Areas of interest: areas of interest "Car Dealership"
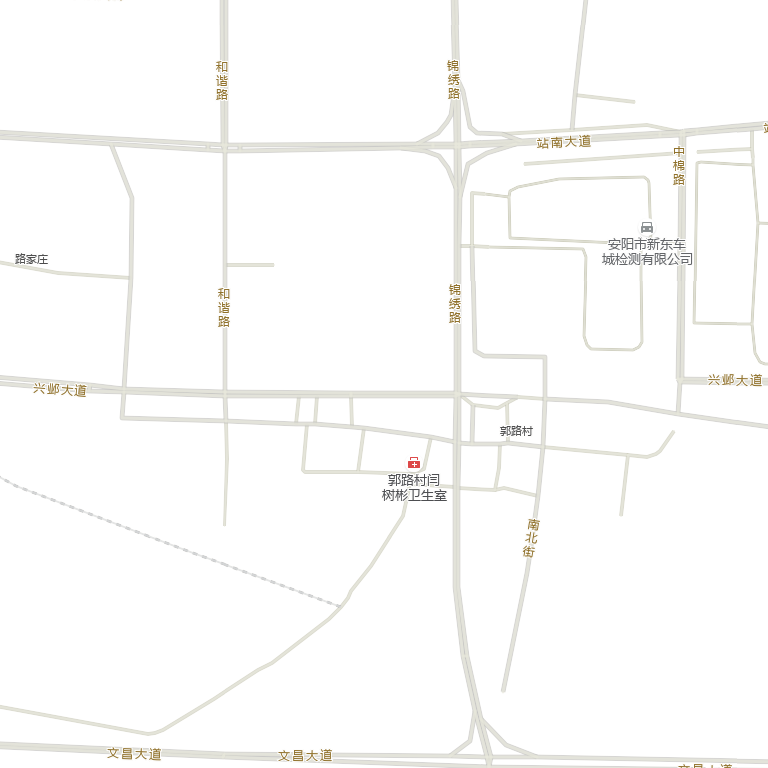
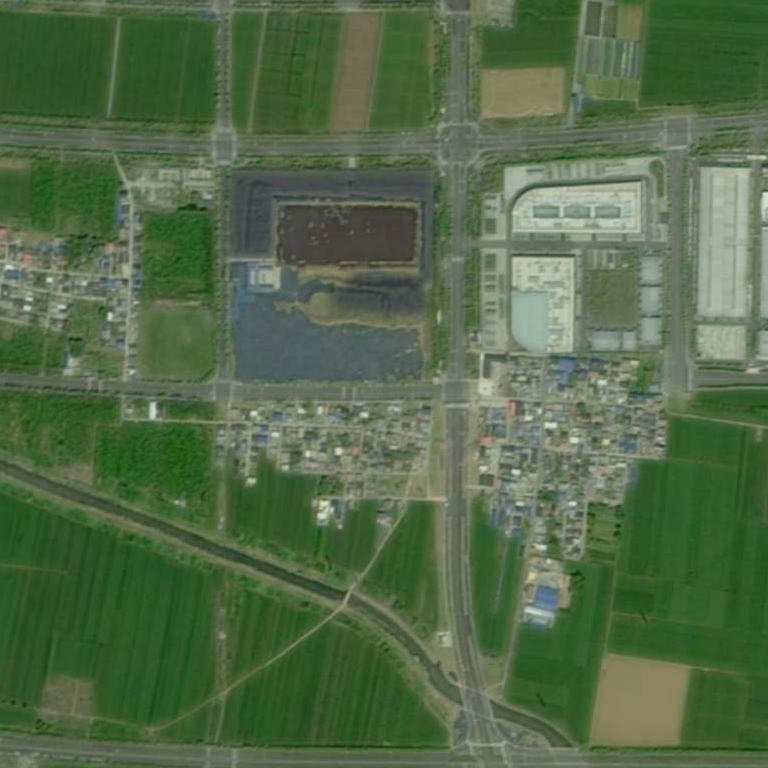